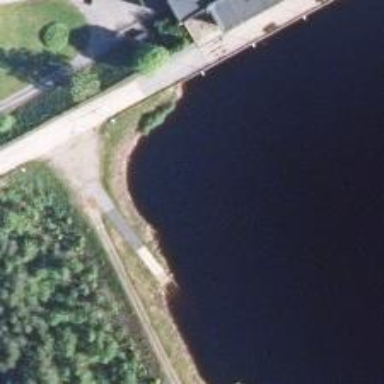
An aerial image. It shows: Slipway on leisure land.